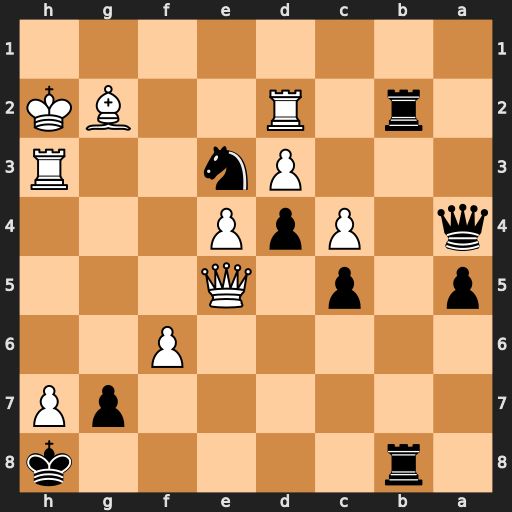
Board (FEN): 1r5k/6pP/5P2/p1p1Q3/q1PpP3/3Pn2R/1r1R2BK/8
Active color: b
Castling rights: -
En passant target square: -
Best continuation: Ng4+ Kg3 Nxe5